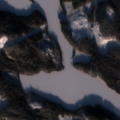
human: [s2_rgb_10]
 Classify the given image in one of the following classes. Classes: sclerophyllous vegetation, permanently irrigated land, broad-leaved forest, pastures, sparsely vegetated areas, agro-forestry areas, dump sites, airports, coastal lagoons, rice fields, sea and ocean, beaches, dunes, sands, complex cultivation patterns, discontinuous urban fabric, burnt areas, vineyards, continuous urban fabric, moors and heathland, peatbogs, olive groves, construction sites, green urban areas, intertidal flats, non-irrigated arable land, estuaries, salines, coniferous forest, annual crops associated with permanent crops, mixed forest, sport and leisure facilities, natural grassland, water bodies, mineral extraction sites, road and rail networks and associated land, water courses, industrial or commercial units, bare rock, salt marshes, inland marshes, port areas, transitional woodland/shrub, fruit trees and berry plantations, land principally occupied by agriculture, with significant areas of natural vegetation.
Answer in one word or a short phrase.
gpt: coniferous forest, mixed forest, water bodies